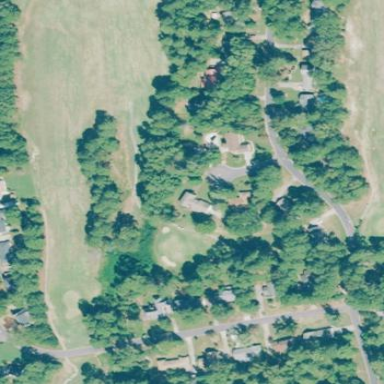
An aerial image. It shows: Golf course.